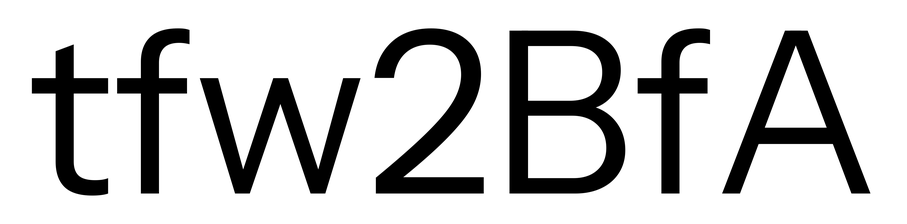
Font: InstrumentSans_Regular